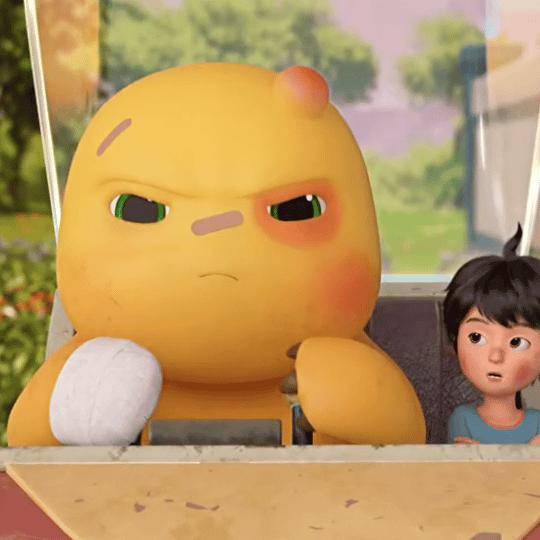
Label: nailong